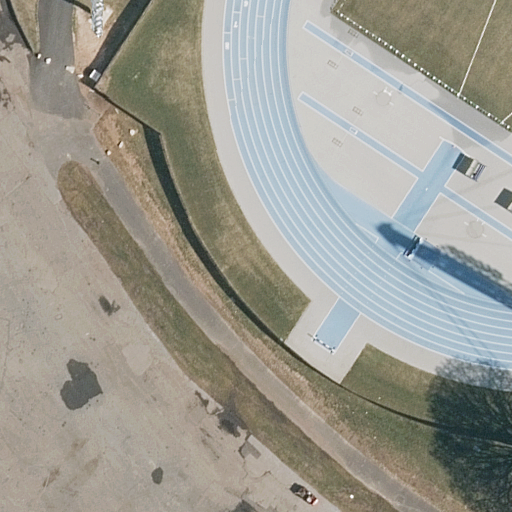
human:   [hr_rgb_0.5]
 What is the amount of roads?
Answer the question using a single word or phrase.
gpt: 5

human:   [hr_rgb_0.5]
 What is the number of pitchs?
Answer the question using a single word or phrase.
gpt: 1

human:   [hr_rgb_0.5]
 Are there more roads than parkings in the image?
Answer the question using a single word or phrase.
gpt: yes

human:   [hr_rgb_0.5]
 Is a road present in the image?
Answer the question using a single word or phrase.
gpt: yes

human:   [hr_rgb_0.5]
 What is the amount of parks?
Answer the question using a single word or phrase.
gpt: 1

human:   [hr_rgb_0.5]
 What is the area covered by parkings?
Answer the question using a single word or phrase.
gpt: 1092m2

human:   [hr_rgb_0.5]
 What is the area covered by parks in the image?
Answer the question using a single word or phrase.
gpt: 10633m2

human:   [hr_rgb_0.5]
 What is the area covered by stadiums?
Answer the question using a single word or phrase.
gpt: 4094m2

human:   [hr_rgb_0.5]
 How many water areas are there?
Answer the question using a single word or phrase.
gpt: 0

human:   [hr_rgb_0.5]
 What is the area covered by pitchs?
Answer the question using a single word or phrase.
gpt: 970m2

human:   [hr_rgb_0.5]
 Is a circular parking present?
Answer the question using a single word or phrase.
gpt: no

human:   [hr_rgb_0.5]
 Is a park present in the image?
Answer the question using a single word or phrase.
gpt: yes

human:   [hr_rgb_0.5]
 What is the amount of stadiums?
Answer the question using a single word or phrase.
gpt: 1

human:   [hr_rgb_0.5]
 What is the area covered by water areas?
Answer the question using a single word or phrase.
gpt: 0m2

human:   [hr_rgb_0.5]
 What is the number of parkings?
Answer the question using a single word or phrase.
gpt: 1

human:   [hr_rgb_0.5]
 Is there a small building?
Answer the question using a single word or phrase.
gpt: no

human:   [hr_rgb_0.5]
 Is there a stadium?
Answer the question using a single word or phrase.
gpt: yes

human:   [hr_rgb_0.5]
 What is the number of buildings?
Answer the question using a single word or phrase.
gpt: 0

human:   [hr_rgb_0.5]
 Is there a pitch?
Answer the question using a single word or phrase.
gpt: yes

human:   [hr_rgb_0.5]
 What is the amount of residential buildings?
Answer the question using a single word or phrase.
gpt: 0

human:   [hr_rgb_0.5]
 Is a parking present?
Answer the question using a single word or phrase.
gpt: yes

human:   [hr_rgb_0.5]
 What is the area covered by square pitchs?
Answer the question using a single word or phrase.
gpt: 0m2

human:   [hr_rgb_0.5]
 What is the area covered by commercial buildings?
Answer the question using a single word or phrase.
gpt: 0m2

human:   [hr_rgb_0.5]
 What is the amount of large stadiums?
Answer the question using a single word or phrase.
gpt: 1

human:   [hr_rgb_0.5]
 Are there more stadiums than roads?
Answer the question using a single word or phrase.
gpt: no

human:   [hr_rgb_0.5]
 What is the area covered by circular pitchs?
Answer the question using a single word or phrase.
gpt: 0m2

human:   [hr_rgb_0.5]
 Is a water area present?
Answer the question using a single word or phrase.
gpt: no

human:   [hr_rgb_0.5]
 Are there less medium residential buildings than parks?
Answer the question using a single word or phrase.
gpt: yes

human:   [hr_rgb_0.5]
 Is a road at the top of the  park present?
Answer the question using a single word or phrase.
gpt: no

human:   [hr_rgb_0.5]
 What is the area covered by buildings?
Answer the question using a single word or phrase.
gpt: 0m2

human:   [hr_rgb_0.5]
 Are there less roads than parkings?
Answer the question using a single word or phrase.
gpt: no

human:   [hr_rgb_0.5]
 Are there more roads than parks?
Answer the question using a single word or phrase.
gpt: yes

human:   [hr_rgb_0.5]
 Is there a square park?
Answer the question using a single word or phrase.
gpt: no

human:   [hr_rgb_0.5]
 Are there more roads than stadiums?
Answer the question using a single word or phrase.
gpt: yes

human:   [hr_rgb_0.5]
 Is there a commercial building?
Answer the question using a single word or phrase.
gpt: no

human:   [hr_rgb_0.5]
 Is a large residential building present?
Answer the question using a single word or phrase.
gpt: no

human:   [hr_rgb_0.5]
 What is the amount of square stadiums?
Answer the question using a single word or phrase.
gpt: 0

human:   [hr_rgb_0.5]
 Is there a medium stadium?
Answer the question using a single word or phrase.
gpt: no

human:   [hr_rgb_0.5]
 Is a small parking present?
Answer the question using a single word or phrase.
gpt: no

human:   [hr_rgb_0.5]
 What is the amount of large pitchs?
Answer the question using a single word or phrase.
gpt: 1

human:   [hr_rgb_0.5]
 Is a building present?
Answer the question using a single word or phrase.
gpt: no

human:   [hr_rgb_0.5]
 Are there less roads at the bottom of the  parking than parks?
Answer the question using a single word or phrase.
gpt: no

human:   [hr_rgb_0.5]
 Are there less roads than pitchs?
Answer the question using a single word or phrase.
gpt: no

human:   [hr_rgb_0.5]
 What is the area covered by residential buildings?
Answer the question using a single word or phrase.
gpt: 0m2

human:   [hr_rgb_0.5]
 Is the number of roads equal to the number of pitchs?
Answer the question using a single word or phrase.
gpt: no

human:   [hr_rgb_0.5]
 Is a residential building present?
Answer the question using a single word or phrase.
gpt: no

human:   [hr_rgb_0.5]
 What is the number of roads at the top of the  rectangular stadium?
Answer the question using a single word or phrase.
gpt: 0

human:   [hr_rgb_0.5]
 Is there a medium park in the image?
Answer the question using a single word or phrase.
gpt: no

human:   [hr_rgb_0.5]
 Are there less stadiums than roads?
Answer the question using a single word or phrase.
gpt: yes

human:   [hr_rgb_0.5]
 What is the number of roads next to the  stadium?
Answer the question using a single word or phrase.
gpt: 5

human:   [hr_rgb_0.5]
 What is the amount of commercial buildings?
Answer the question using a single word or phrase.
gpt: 0

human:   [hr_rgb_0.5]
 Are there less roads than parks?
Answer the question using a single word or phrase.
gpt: no

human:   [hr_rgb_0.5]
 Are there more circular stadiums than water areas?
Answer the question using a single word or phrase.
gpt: no

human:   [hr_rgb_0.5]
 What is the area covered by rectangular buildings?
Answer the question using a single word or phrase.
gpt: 0m2

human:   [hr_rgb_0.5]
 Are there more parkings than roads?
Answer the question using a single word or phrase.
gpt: no

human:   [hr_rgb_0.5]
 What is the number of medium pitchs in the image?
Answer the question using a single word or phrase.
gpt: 0

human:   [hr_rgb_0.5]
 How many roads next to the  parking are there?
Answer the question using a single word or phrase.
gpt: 5

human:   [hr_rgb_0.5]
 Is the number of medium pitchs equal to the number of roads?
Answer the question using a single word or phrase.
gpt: no

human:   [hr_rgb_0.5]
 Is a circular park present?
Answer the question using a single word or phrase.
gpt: no

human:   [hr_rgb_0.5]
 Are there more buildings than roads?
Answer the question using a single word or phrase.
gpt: no

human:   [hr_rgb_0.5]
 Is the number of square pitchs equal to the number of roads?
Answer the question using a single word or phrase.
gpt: no

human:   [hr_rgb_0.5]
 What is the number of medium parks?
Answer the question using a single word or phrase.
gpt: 0

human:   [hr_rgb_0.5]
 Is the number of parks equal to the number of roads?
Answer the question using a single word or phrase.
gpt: no

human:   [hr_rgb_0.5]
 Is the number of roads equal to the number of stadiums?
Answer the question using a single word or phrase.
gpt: no